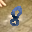
Label: 8